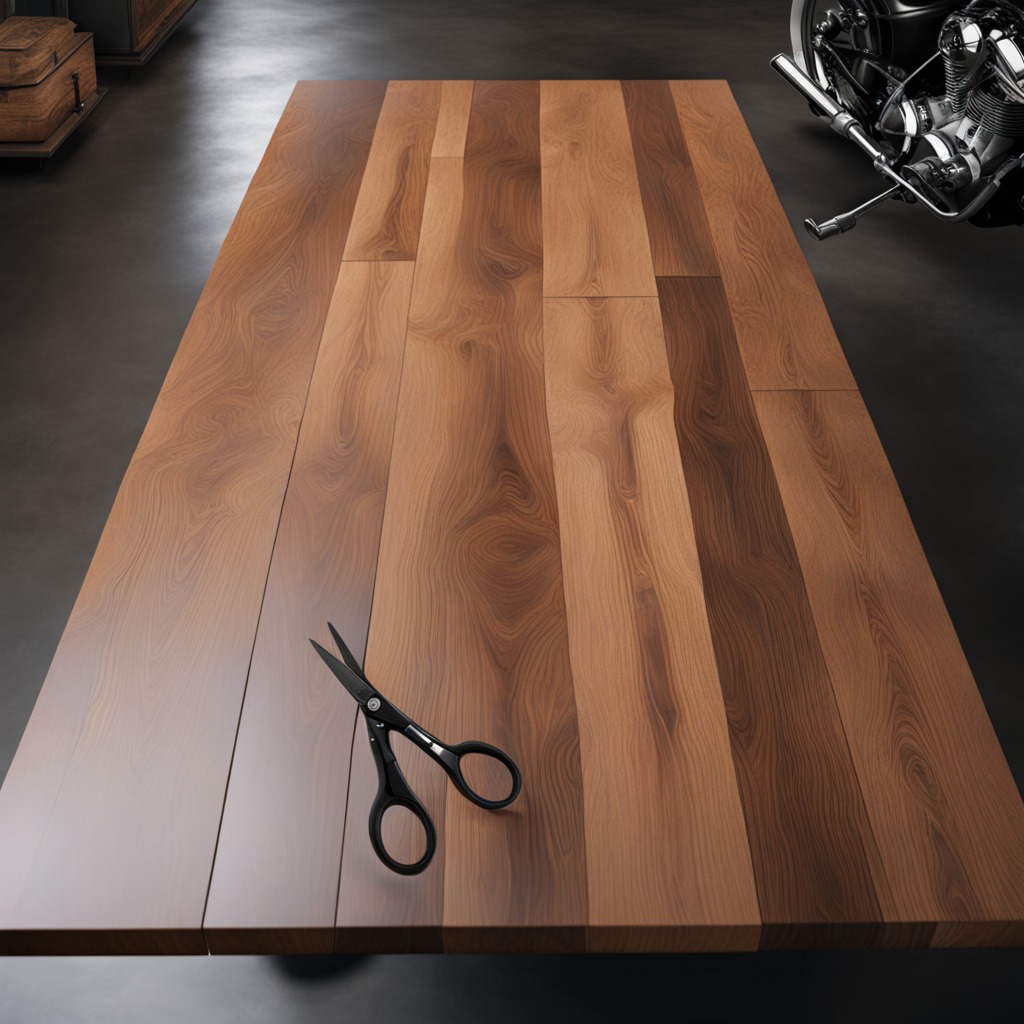
A scissor lies on the oil-spilled wooden table in a vintage motorcycle garage.